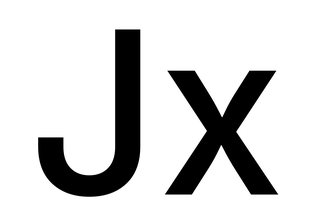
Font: Inter_Medium